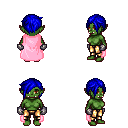
a pixel art fantasy rpg character, female body template, orc, green skin, pink cape, gold greaves, blue pixie cut hairstyle, metal gloves, four views (front, back, left, right), 2x2 character sprite sheet, small pixel art, hard edges, no anti-aliasing